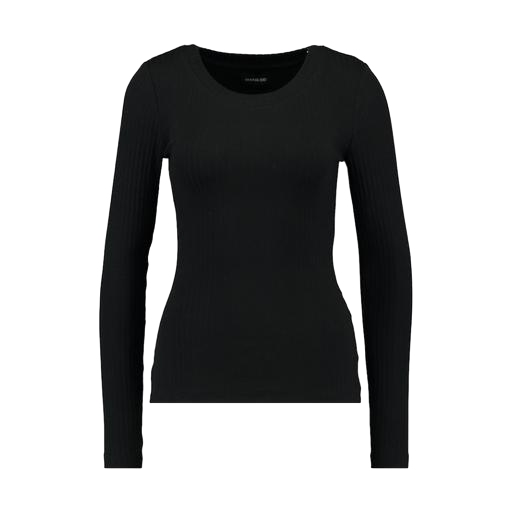
long-sleeve t-shirt only macy, black henley long-sleeved ribbed-jersey top, black women's long sleeve t-shirt, white background